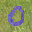
Label: 0